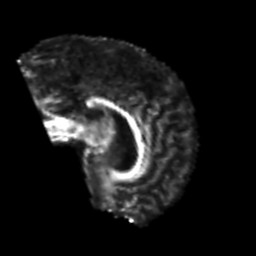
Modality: FA
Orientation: sagittal
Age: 43
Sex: male
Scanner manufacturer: siemens
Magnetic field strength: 3 T
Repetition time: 4.999 s
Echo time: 0.07946 s